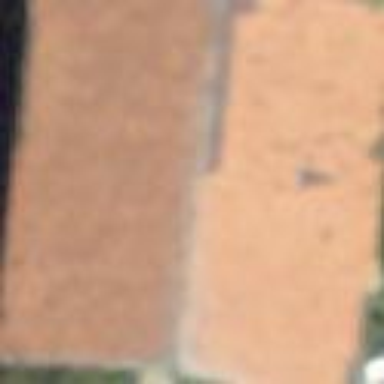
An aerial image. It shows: Barn.